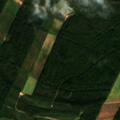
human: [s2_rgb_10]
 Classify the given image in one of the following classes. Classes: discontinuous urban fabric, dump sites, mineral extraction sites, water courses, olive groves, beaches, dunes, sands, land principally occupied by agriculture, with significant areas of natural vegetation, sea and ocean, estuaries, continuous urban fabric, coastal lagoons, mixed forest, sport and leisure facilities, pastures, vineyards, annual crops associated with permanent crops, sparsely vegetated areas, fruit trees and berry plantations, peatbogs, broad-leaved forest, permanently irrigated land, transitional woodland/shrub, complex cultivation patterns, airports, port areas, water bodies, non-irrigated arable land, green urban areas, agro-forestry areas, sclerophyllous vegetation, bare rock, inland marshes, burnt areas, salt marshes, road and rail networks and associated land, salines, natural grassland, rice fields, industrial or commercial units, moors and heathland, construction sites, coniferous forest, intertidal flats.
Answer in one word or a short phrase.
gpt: non-irrigated arable land, coniferous forest, mixed forest, transitional woodland/shrub